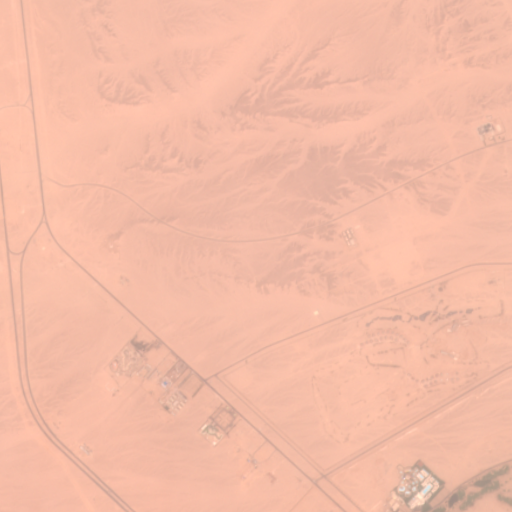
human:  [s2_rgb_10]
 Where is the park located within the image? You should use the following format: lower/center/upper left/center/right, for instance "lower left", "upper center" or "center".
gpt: The park is located in the lower right of the image.
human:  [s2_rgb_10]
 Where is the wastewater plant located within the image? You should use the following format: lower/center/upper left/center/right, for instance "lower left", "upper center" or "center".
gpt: The wastewater plant is located in the upper right of the image.
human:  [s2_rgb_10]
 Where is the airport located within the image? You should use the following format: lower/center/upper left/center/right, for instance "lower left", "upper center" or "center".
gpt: There is no airport in the image.